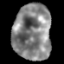
Tissue: lung
Cell type: Epithelial cells
Senescence score: 0.2333
Nuclear area (px): 2083
Mean DAPI intensity: 131.48